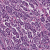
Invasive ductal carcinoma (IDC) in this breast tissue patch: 1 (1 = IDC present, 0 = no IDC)